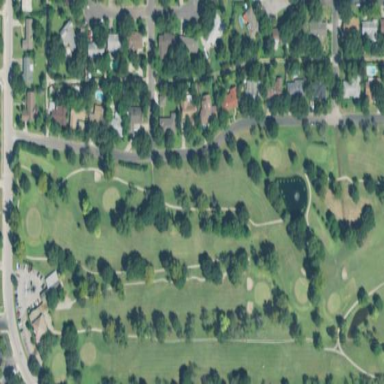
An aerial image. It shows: Golf course.